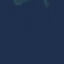
Land use / land cover: SeaLake